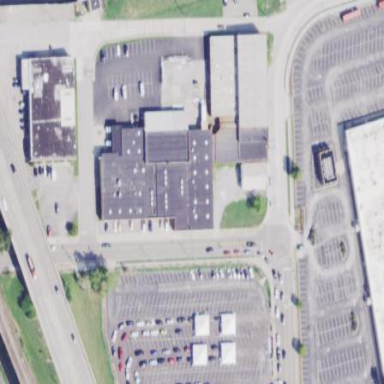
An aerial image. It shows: Building.